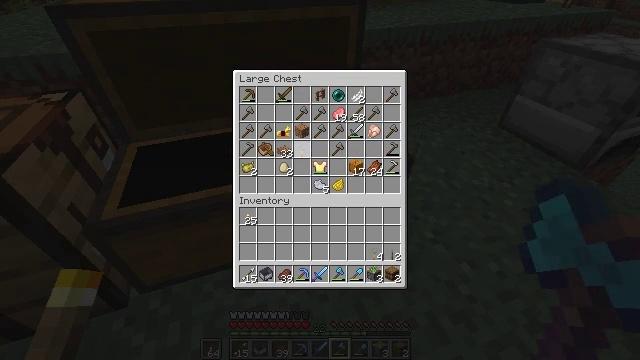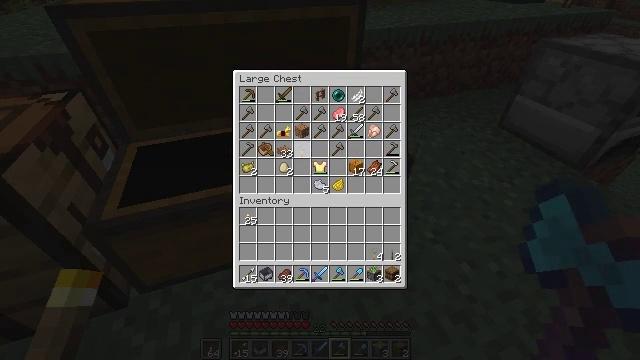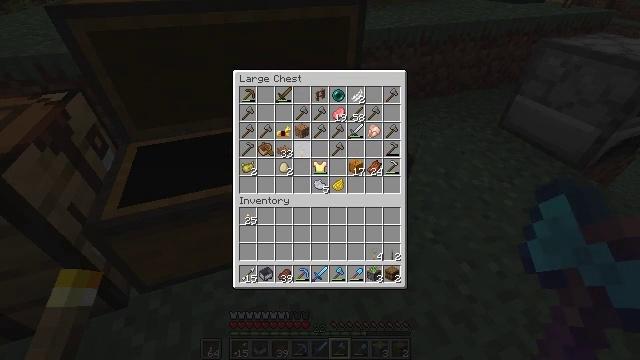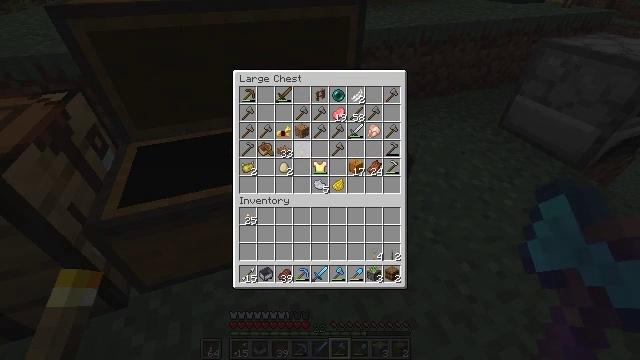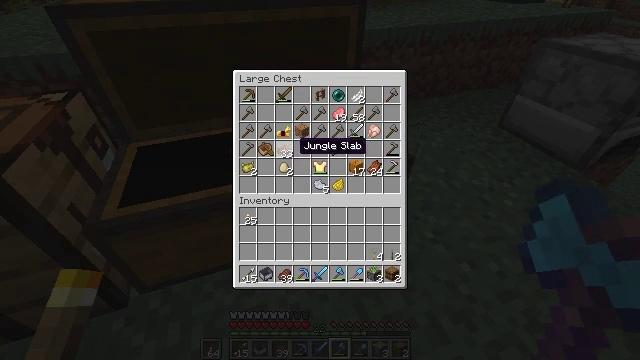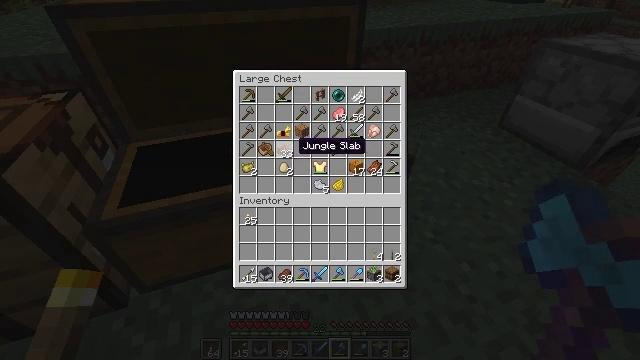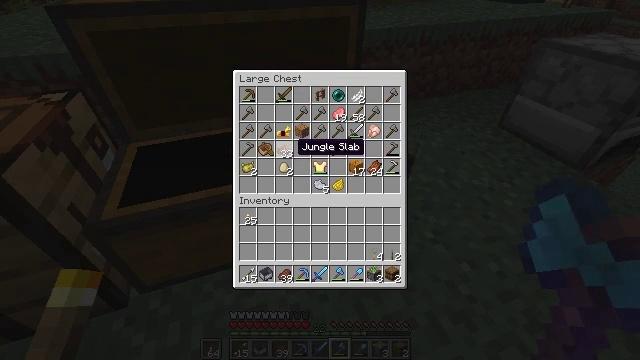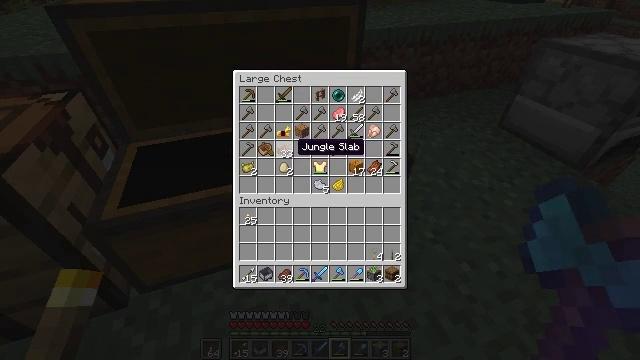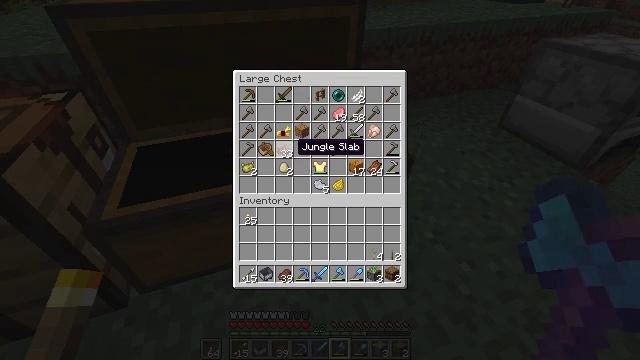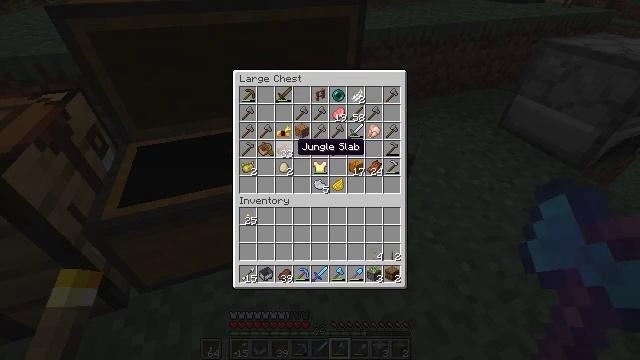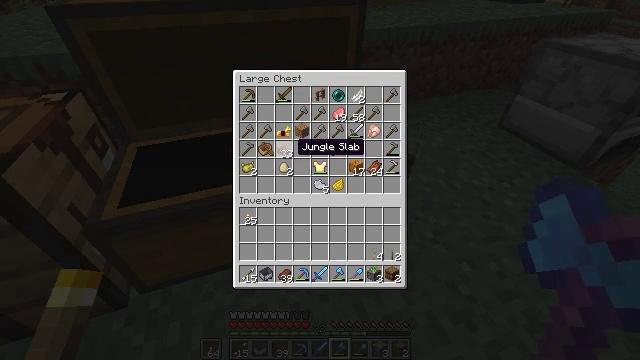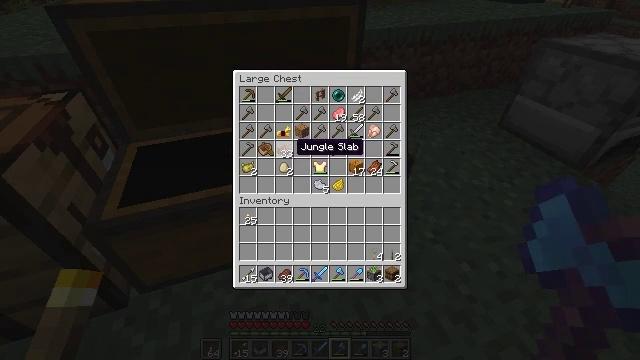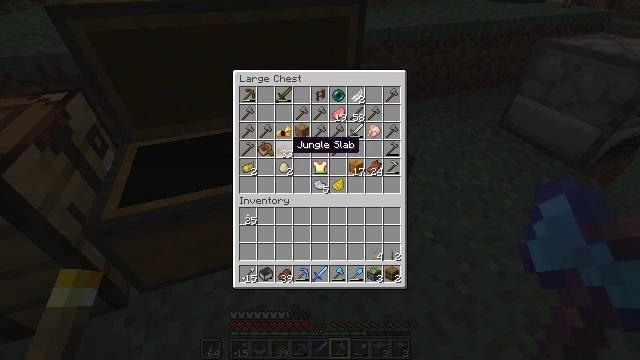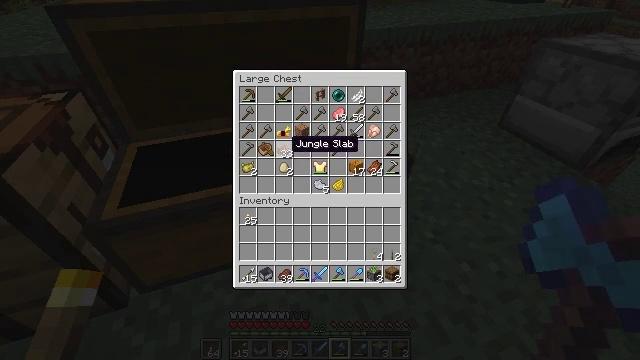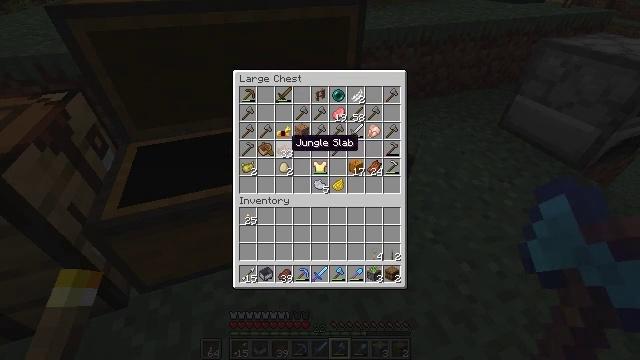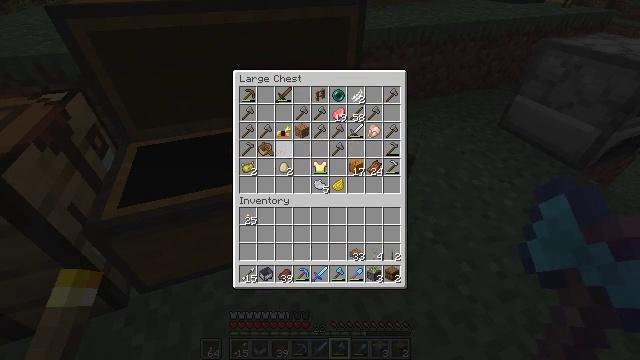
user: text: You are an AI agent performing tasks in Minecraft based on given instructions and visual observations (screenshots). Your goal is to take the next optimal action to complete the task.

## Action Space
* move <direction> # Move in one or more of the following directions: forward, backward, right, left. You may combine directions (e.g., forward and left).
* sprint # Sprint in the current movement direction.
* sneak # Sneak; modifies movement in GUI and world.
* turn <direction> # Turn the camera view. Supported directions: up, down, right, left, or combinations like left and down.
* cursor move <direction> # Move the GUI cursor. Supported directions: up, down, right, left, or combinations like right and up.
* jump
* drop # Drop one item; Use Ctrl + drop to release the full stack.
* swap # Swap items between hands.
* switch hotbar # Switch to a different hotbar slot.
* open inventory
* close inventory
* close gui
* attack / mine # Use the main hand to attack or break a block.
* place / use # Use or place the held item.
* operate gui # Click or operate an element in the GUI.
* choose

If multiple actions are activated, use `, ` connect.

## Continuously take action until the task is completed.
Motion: motion action
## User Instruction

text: Reclaim the chest into your inventory.
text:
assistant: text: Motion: sneak
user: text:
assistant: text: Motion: sneak
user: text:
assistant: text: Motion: sneak
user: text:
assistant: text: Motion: sneak
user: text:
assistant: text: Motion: sneak
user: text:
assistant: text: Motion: sneak
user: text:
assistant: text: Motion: sneak
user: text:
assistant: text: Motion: sneak
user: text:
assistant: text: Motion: sneak
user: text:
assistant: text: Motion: sneak
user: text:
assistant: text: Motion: sneak
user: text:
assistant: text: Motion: sneak
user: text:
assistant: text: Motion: sneak
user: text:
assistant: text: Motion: sneak
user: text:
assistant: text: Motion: sneak, operate gui
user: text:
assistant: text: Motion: sneak, operate gui
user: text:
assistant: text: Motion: sneak, operate gui
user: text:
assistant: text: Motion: sneak, cursor move right
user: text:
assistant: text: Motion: sneak
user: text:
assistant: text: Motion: sneak
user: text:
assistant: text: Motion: sneak
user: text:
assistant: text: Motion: sneak
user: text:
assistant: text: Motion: sneak
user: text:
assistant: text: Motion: sneak
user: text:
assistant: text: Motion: sneak, operate gui
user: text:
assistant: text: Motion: sneak, operate gui
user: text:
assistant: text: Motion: sneak, operate gui
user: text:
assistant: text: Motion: sneak
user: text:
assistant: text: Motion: sneak, cursor move right
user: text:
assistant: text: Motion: sneak, cursor move right